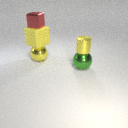
large green metal sphere below small yellow metal cylinder